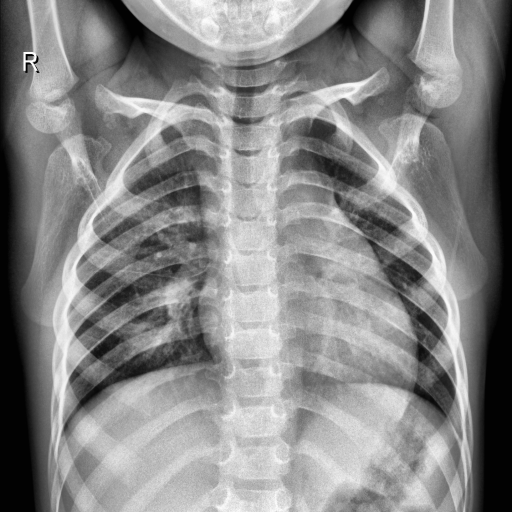
Finding: NORMAL